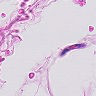
Metastatic tissue present: no